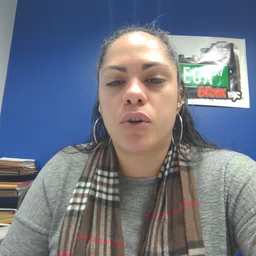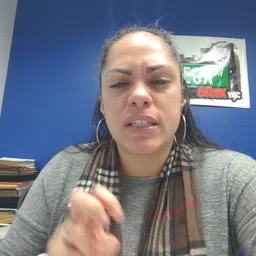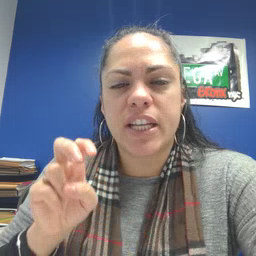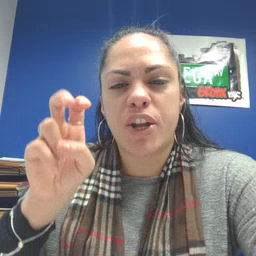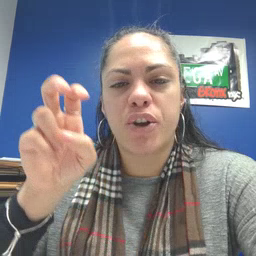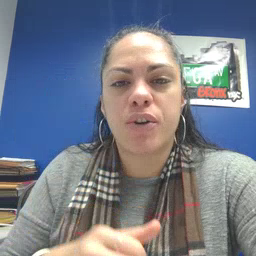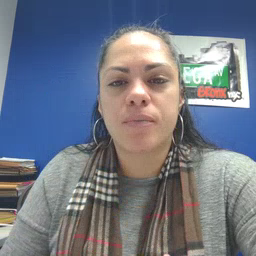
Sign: stairs